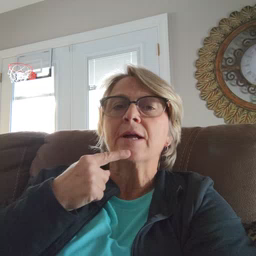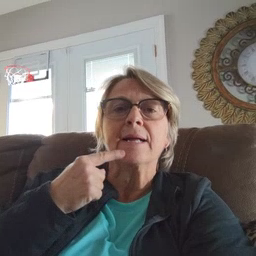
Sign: chin